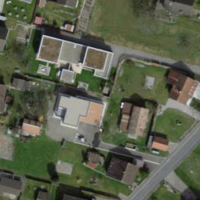
EUNIS habitat code: 55
Species observed at this site:
Clinopodium vulgare